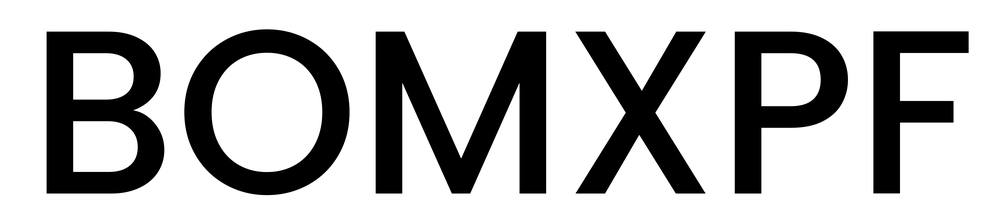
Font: Poppins-Medium